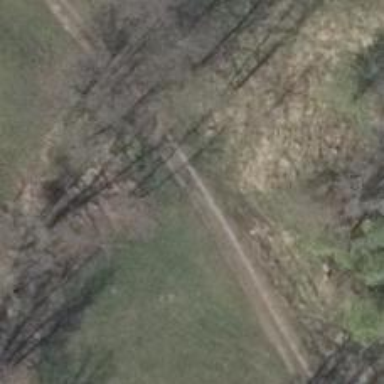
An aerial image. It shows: Ground track with grade3 quality.